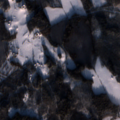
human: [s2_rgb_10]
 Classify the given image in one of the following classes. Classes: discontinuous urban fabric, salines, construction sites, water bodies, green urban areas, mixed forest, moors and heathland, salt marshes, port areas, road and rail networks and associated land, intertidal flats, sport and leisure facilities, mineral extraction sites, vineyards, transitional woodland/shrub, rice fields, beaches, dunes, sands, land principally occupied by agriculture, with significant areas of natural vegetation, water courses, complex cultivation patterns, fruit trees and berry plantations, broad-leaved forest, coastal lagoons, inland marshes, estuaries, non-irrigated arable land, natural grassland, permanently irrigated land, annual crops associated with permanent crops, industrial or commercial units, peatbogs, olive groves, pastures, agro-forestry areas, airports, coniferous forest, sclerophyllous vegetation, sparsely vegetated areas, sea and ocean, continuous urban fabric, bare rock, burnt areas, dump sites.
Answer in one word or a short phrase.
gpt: non-irrigated arable land, land principally occupied by agriculture, with significant areas of natural vegetation, broad-leaved forest, coniferous forest, mixed forest, water bodies